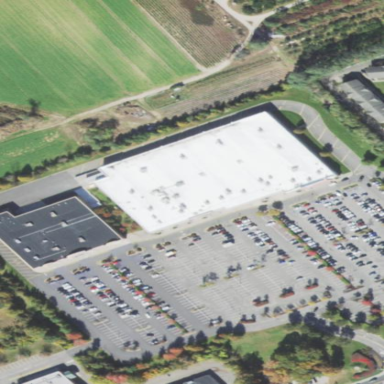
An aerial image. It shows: Retail building.